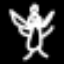
Label: angel